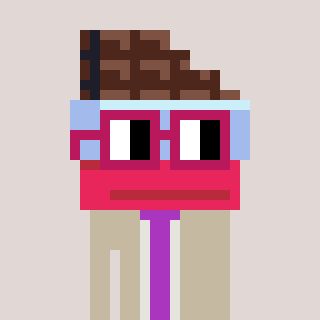
a pixel art character with square dark red glasses, a chocolate-shaped head and a bege-colored body on a warm background